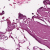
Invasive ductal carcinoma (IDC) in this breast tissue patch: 0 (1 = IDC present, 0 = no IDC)